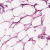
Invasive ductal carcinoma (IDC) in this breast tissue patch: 0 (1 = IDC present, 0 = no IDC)